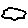
Label: cloud